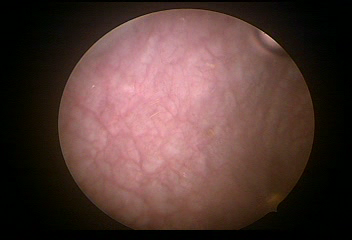
Modality: WLC
Class: Normal mucosa
Bladder cancer association: No